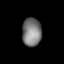
Tissue: lung
Cell type: Fibroblasts
Senescence score: 0.5869
Nuclear area (px): 538
Mean DAPI intensity: 122.55